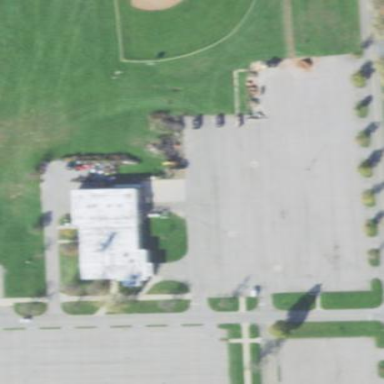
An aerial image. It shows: Parking area.